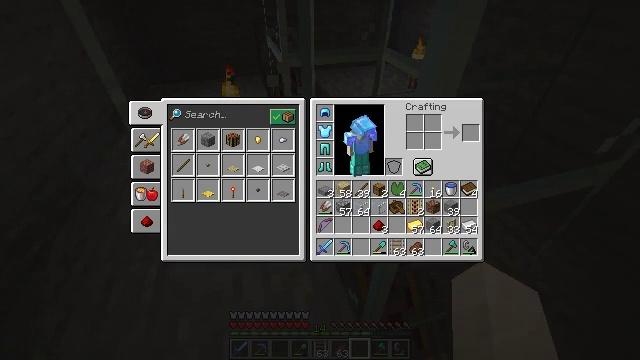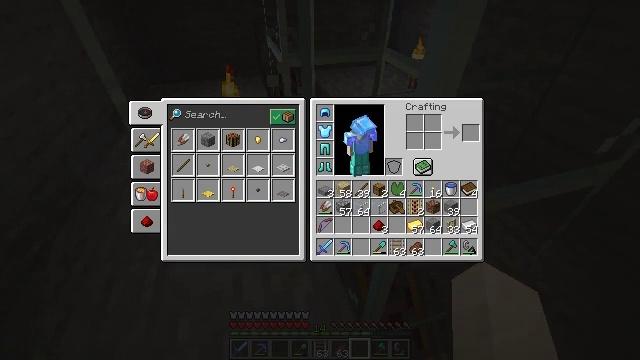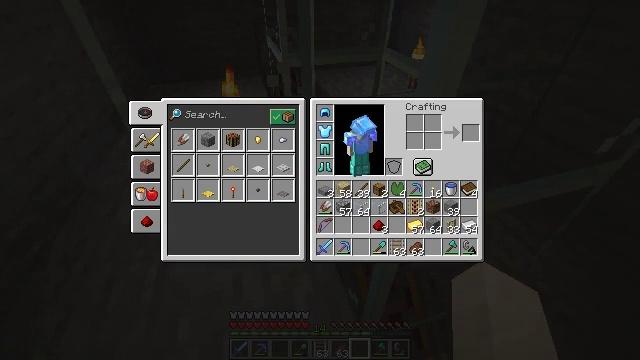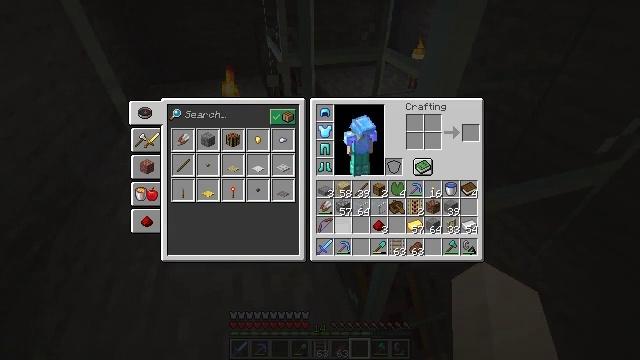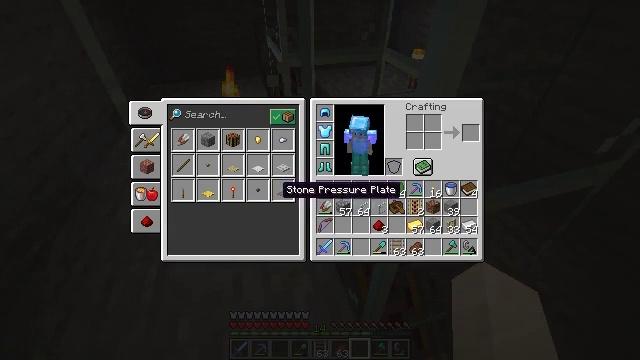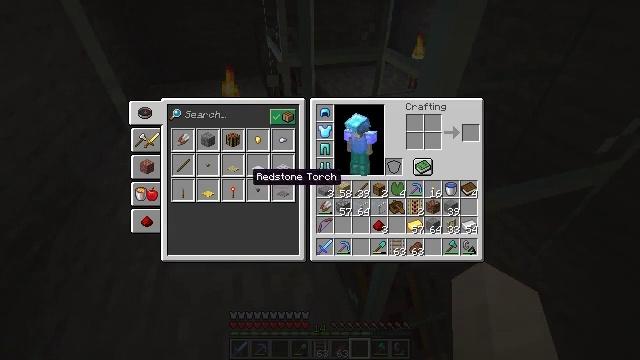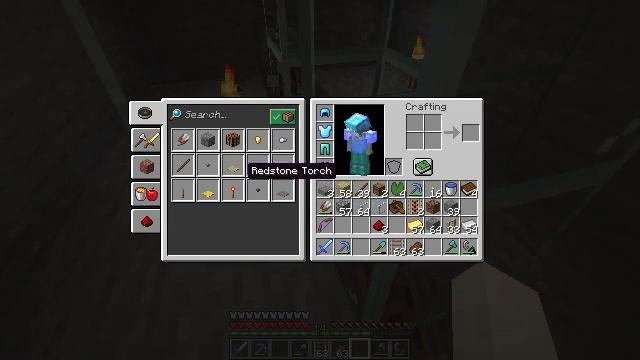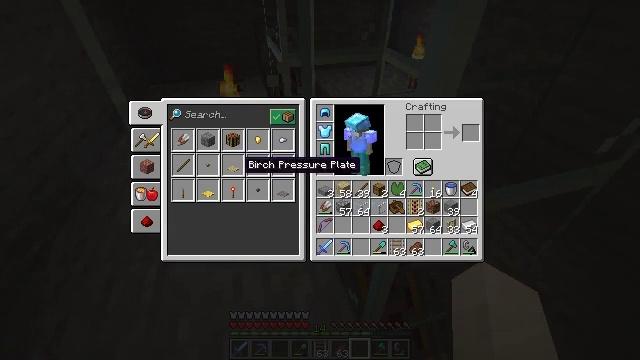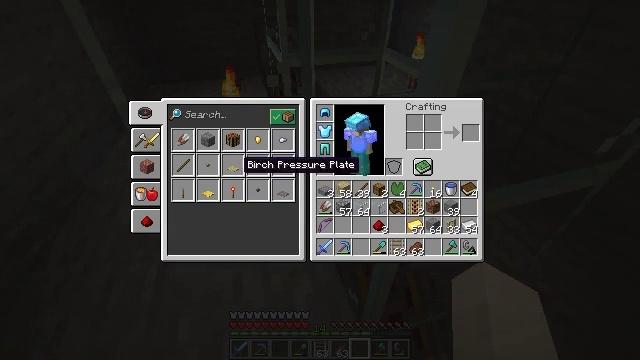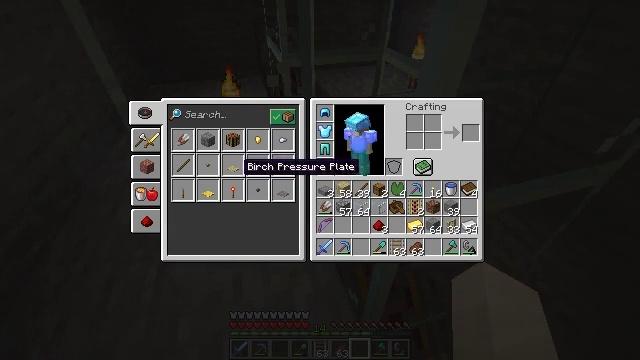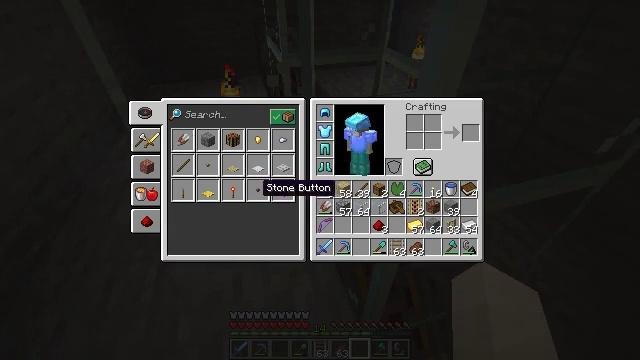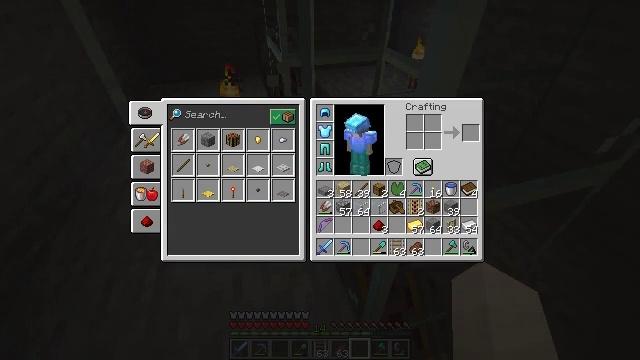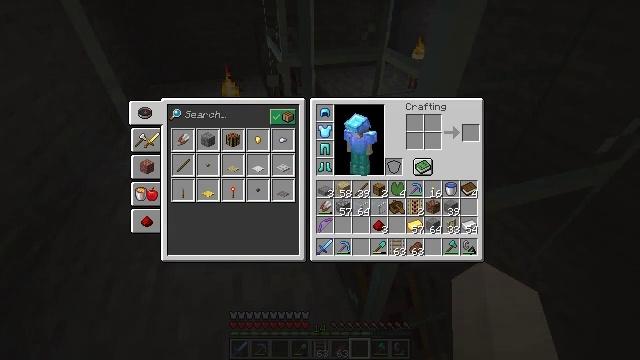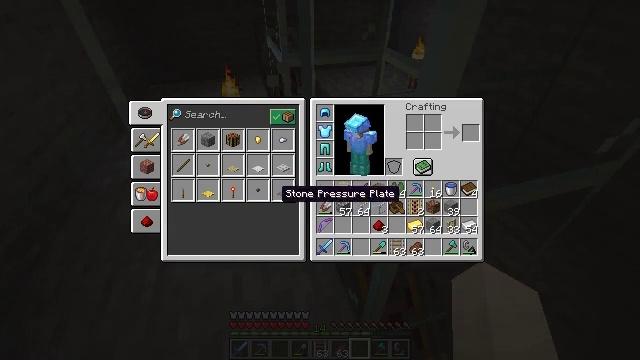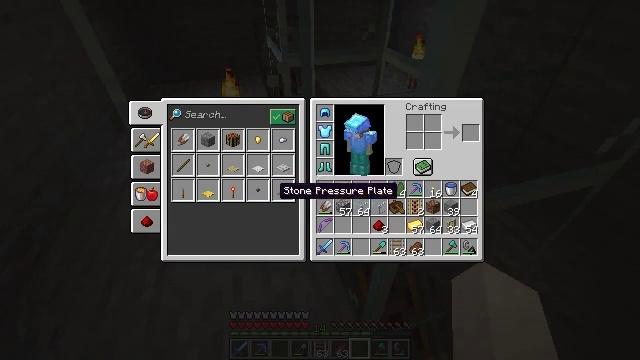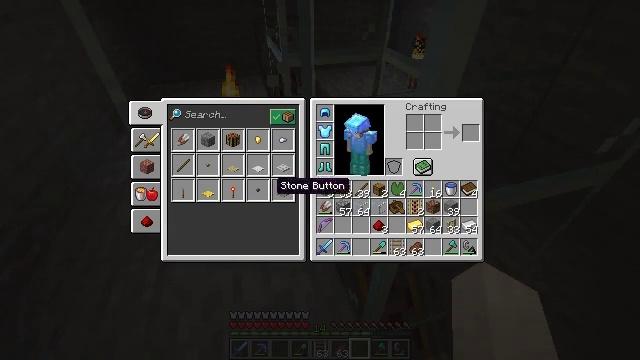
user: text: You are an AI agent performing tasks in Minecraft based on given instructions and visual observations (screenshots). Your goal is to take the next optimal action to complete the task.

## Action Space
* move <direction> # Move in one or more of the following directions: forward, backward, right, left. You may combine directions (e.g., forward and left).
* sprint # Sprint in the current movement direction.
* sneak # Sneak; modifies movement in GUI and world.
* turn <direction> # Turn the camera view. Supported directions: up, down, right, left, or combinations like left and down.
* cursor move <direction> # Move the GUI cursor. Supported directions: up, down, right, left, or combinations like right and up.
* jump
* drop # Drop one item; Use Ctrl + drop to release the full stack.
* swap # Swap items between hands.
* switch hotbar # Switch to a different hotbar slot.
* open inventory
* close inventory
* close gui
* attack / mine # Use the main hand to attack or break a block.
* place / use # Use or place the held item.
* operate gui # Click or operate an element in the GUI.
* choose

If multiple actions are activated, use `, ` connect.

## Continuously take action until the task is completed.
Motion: motion action
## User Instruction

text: Open the crafting table to create a lever.
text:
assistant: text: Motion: no_op
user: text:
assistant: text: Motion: turn left and up
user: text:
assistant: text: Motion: turn left and up
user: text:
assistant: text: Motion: turn left and up
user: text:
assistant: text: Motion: turn left and up
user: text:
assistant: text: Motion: no_op
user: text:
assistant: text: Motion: no_op
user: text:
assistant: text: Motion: no_op
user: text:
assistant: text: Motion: no_op
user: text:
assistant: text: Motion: turn right and down
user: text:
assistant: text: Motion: turn right and down
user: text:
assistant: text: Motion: no_op
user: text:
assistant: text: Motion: no_op
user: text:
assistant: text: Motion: no_op
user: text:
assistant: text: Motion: no_op
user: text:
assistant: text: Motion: no_op
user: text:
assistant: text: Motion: no_op
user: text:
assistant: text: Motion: turn right and up
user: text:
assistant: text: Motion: turn right
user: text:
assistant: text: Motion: turn right
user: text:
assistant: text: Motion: turn right
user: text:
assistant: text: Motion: turn right
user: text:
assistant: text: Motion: turn right and down
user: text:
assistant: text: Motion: turn right
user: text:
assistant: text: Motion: turn right and down
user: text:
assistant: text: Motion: turn right and down
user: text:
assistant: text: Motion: turn right and down
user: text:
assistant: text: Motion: turn right and down
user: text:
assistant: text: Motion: turn right and down
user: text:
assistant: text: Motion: no_op